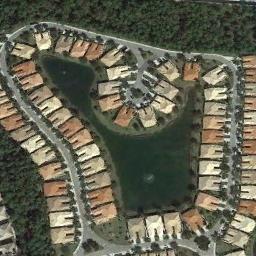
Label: dense_residential